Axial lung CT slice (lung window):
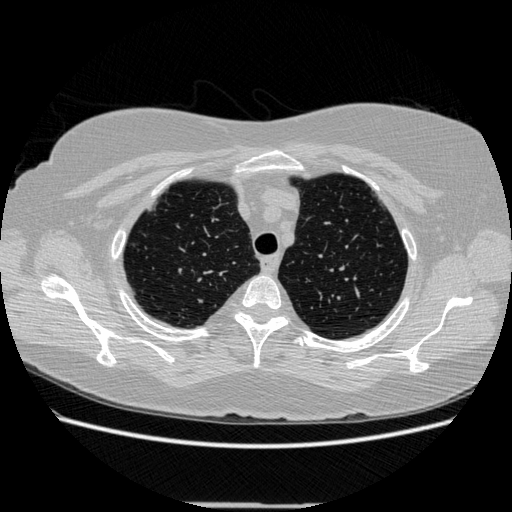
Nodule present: yes
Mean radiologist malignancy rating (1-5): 2.5